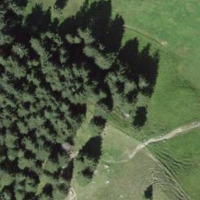
EUNIS habitat code: 26
Species observed at this site:
Lysimachia nemorum
Pilosella officinarum